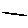
Label: line